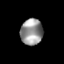
Tissue: prostate
Cell type: T cells
Senescence score: 0.3356
Nuclear area (px): 567
Mean DAPI intensity: 149.723